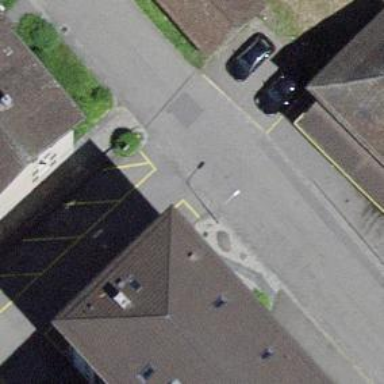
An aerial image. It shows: Residential road with asphalt surface. There is sidewalk on the left side.